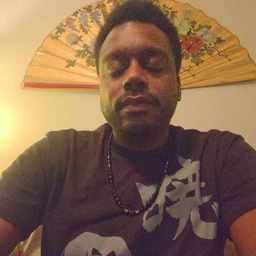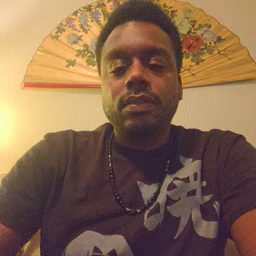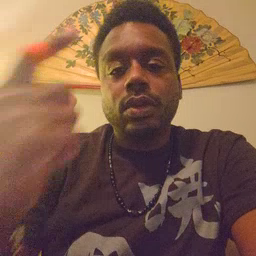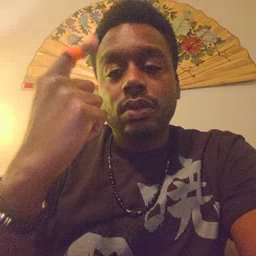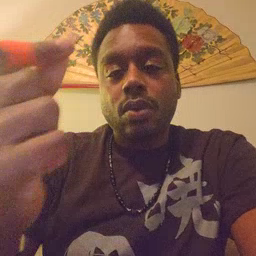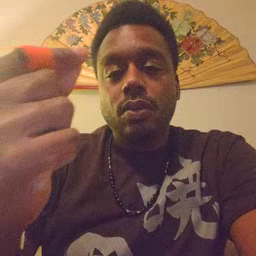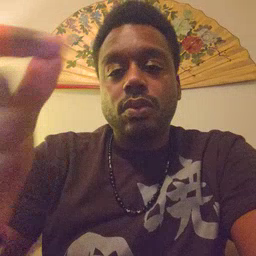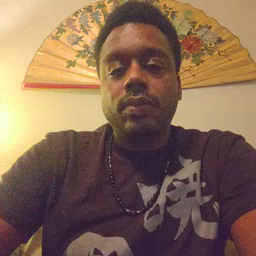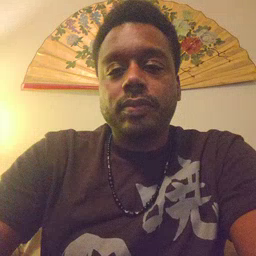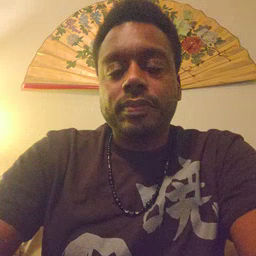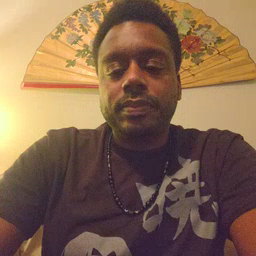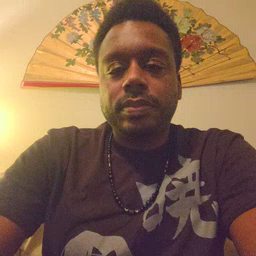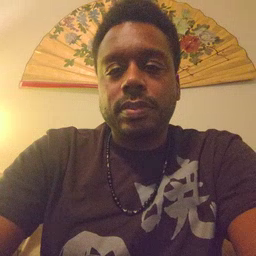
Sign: go